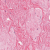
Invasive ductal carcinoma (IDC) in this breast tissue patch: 0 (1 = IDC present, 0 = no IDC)